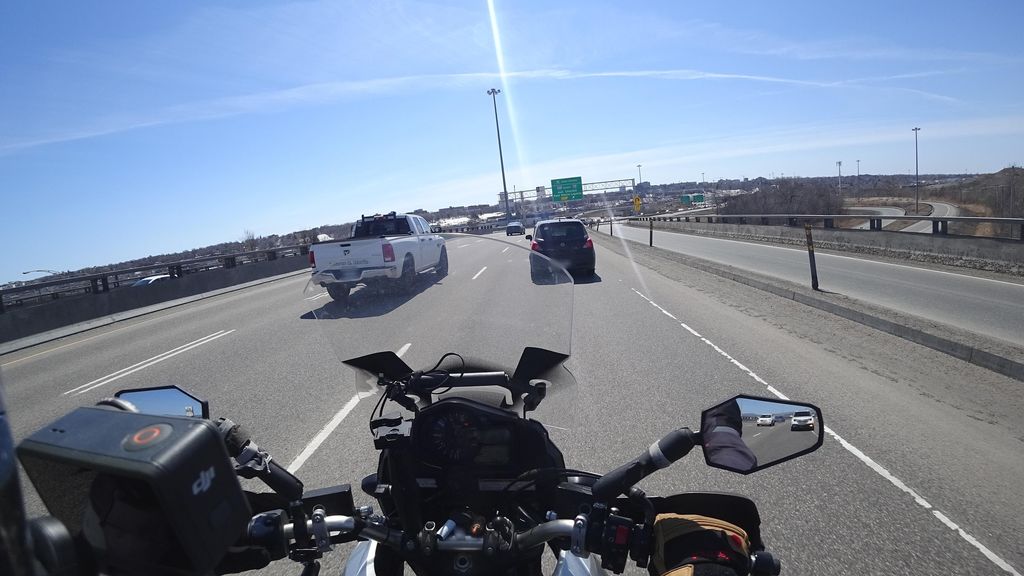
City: quebec_city